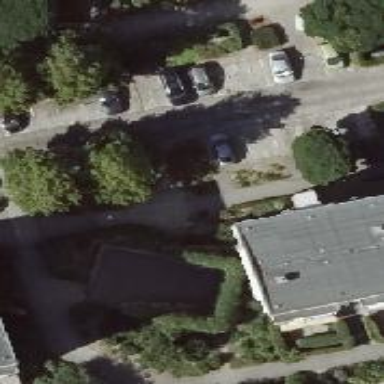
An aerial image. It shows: Concrete footway.